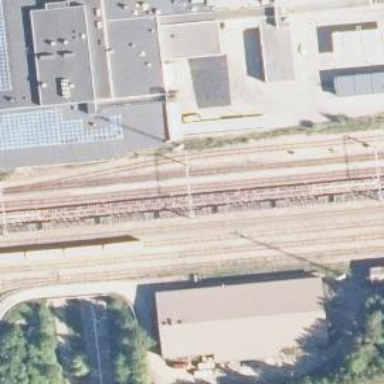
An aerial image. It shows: Wedge is used for the railway derail.